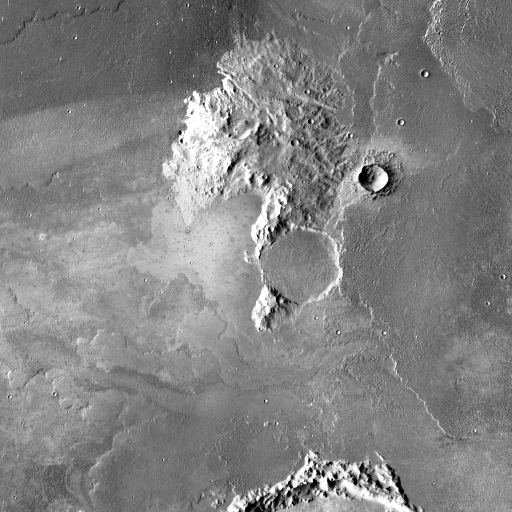
Crater classes present: Background, Other, Buried, Secondary